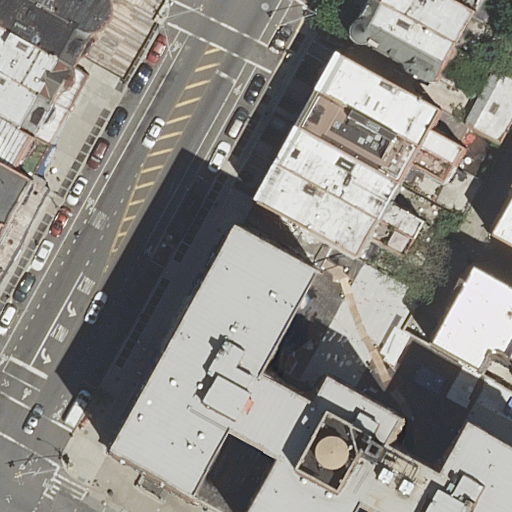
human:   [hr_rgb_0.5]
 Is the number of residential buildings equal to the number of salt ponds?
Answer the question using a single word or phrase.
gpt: no

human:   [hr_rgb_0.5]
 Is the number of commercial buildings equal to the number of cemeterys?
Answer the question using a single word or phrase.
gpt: yes

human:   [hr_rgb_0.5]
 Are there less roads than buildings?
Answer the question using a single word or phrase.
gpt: yes

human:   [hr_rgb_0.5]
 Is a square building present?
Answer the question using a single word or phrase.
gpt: no

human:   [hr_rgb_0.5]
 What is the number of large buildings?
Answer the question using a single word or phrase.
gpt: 2

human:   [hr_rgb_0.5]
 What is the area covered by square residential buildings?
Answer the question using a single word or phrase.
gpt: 0m2

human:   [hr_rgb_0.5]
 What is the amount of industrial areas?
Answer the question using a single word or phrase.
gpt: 0

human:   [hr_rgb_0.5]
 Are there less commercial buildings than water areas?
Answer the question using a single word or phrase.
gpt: no

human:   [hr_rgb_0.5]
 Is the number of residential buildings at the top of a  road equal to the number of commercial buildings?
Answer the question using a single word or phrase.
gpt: no

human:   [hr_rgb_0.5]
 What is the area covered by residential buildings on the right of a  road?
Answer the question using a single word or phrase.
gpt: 2239m2

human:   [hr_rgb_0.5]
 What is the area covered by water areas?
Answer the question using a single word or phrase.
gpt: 0m2

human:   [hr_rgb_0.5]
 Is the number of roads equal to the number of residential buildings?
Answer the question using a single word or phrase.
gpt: no

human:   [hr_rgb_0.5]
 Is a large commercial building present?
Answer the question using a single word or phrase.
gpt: no

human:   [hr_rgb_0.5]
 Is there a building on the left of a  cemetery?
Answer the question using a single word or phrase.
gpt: no

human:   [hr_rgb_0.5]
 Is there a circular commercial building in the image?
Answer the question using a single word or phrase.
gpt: no

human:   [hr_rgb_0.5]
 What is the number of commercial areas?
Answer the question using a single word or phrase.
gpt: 0

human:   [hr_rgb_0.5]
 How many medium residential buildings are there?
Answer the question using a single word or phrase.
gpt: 8

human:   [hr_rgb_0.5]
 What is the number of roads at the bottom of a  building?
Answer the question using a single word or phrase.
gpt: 5

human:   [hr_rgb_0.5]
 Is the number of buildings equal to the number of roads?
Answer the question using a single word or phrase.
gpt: no

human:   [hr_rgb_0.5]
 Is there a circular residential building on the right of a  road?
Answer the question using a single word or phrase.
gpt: no

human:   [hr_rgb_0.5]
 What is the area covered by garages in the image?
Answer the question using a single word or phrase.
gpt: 0m2

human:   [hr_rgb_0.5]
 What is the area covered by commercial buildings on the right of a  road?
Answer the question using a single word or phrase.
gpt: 0m2

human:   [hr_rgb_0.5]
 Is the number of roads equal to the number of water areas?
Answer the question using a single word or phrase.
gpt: no

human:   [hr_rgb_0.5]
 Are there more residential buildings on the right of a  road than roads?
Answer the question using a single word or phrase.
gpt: yes

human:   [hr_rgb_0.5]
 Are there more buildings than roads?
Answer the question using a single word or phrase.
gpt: yes

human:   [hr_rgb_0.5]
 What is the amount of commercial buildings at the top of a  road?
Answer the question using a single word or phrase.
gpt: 0

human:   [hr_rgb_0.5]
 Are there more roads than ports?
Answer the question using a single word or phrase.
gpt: yes

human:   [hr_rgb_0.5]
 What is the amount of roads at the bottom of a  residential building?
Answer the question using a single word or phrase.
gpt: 5

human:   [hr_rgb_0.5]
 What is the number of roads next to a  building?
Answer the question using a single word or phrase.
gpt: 5

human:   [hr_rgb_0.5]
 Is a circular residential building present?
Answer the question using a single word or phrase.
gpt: no

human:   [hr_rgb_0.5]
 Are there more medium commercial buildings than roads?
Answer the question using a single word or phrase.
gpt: no

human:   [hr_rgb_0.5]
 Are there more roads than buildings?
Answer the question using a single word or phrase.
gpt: no

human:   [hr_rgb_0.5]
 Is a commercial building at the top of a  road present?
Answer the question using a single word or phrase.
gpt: no

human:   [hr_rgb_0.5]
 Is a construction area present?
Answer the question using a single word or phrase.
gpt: no

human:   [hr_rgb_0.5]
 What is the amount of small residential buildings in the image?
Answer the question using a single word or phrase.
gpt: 6

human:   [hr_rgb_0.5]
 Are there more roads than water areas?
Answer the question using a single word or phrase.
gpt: yes